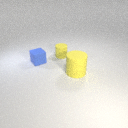
small yellow rubber cylinder to the right of small blue rubber cube